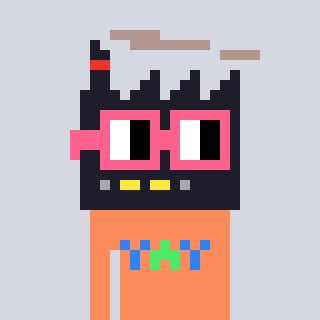
a pixel art character with square pink glasses, a factory-shaped head and a peachy-colored body on a cool background